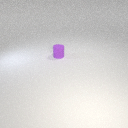
small purple rubber cylinder